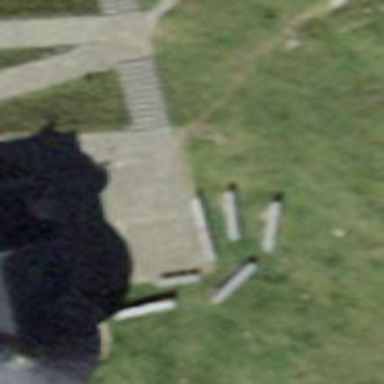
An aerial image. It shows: Set of steps on the road.